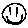
Label: smiley face